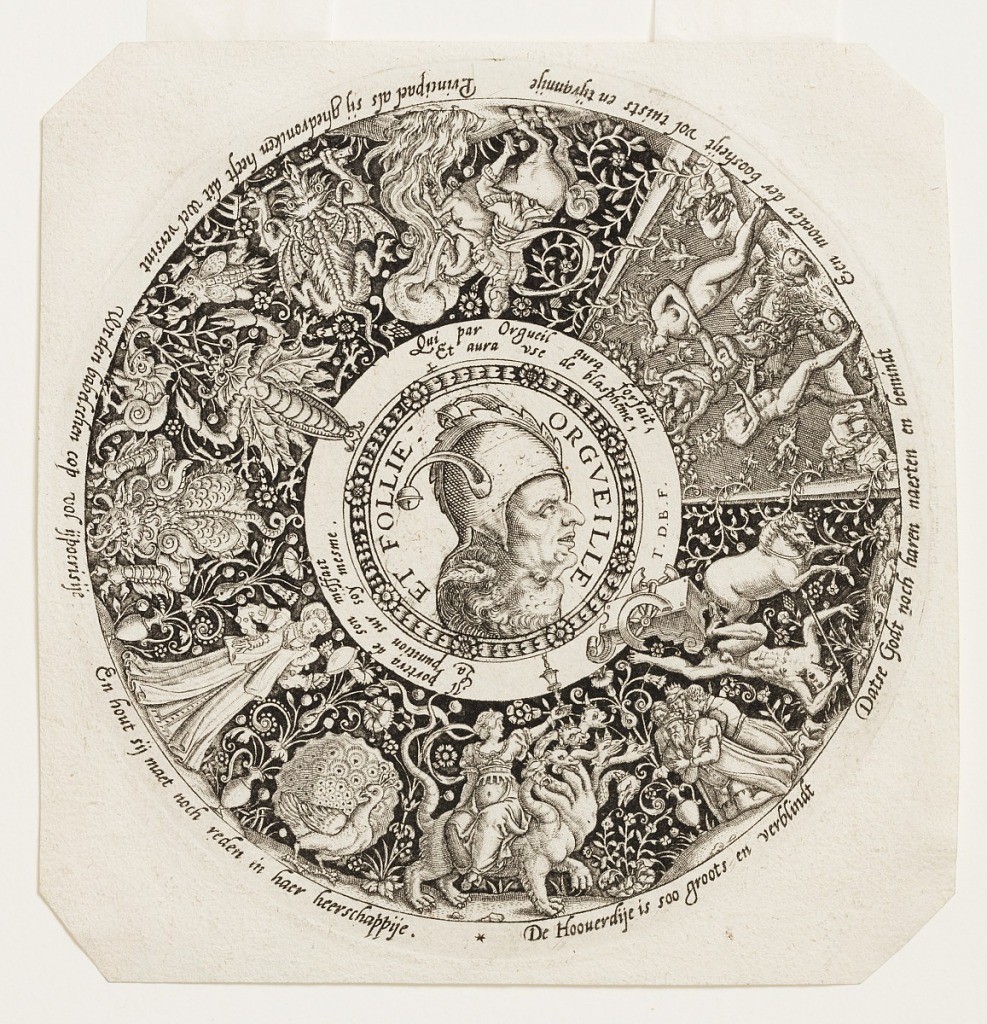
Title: Design for an Engraved Tazza with the Head of a Jester and a Satyr, representing Pride and Folly
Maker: Theodor de Bry, Flemish, 1528 – 1598
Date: ca. 1588
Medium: Engraving on white laid paper
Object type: Print
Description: Double head of two men, one of whom wears a fool's cap, in the center, embodying Pride and Foolishness, which form the theme of the representations in the outer circle: the wife upon the dragon of the Revelations of St. John; Phaeton's death; the original sin; Marcus Curtius jumping into the abyss; a woman with a looking glass; a peacock; monsters.  Inscriptions in Low German and French.